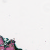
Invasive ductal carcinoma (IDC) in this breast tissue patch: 0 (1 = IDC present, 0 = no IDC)